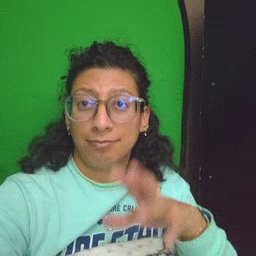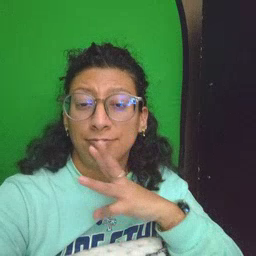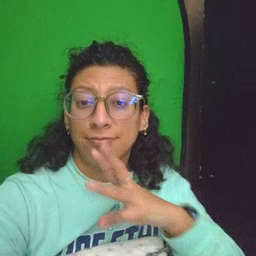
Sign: water